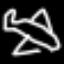
Label: airplane